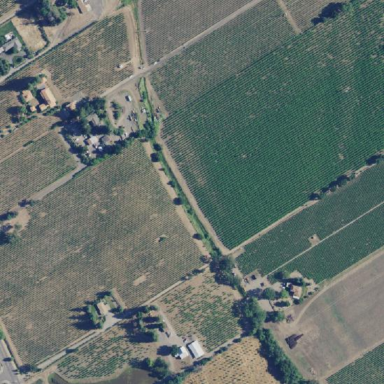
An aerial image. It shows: Vineyard growing wine grapes.